Field crop: maize
Growth stage: 2
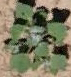
Species: chenopodium